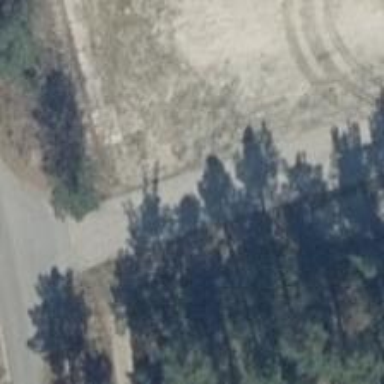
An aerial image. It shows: Service road with concrete surface.